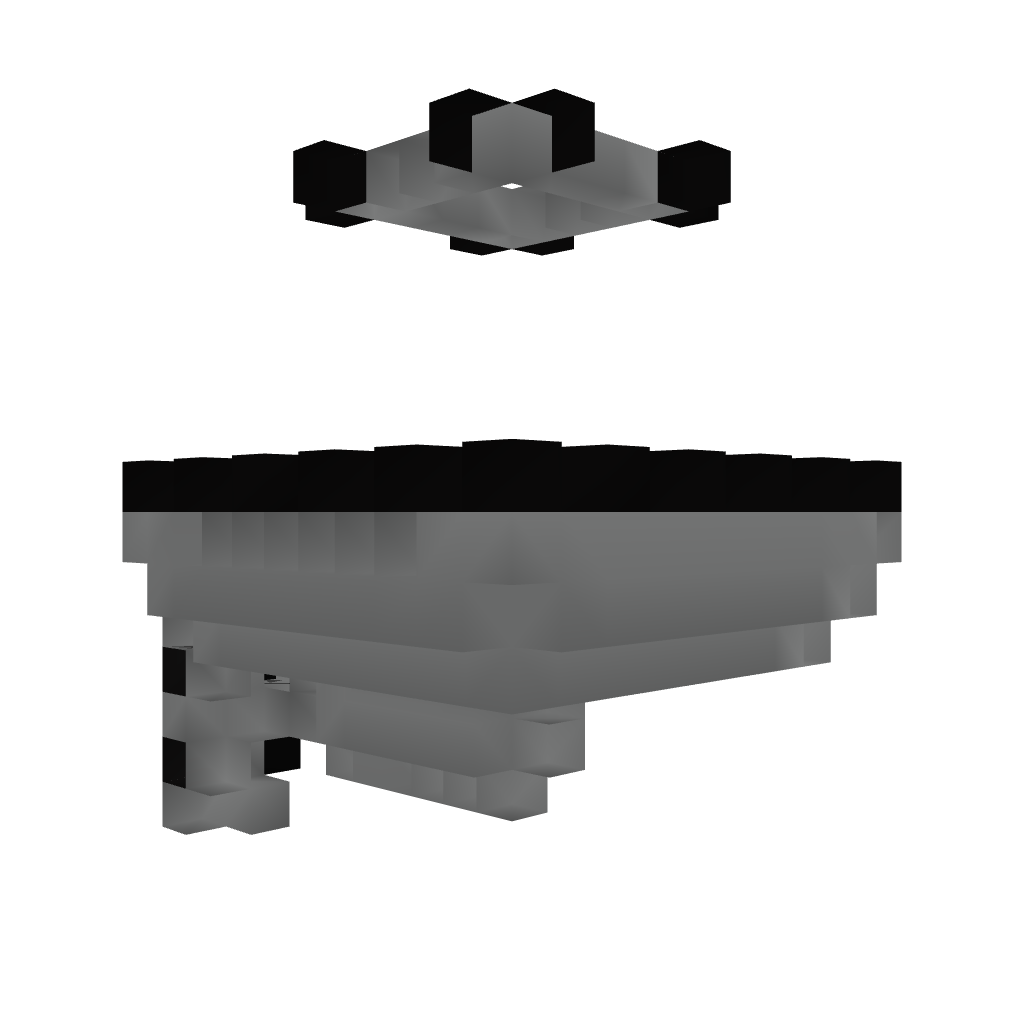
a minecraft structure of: Semi-automatic Simple Tree Farm